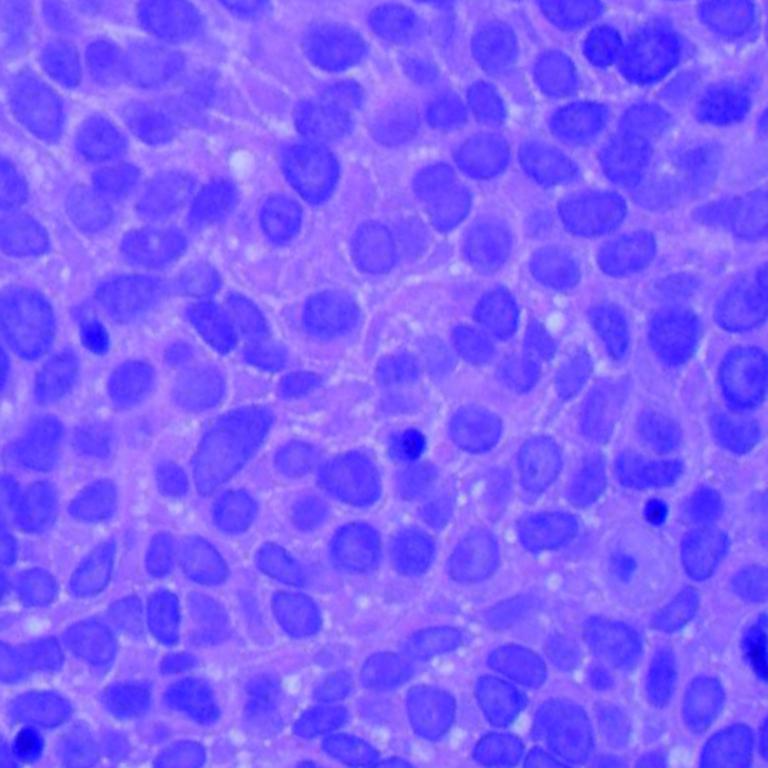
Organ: lung
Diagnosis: squamous carcinomas